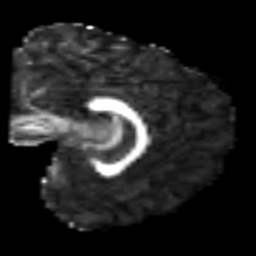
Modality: FA
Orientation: sagittal
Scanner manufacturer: siemens
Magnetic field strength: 3 T
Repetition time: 4.6 s
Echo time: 0.085 s